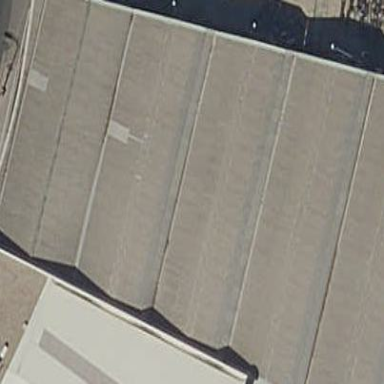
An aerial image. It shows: Industrial building.